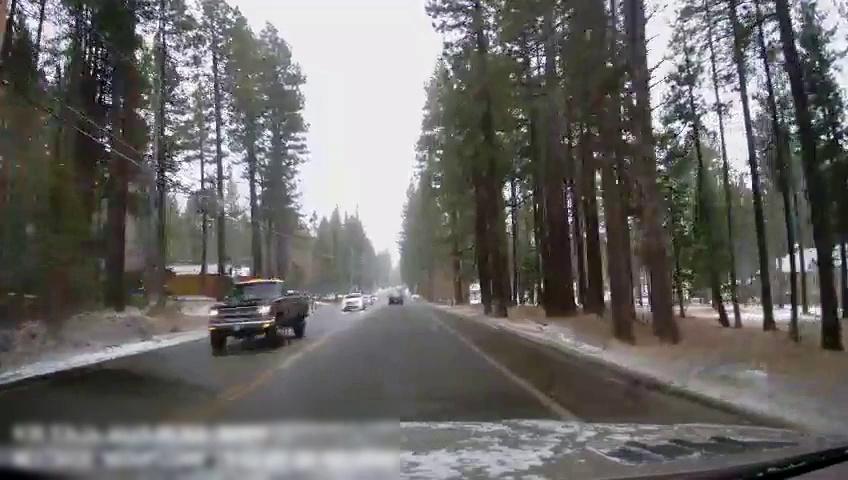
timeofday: Day
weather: Snowy
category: Drivable Space
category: Vehicles | SUV
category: Vehicles | Truck
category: Vehicles | Truck
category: Lanes | Current Lane
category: Lanes | Current Lane